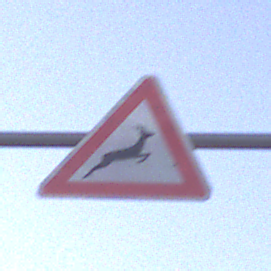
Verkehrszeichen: WildwechselLinks
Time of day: Dusk
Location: Outdoor (Nature)
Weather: Clear
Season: NotSpecified
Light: Natural